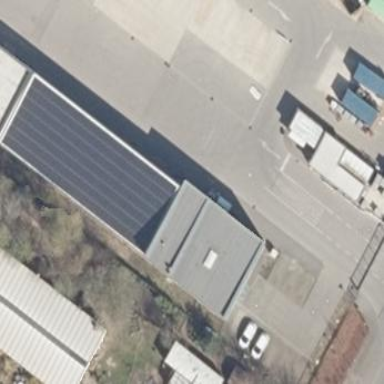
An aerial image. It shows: Industrial building.